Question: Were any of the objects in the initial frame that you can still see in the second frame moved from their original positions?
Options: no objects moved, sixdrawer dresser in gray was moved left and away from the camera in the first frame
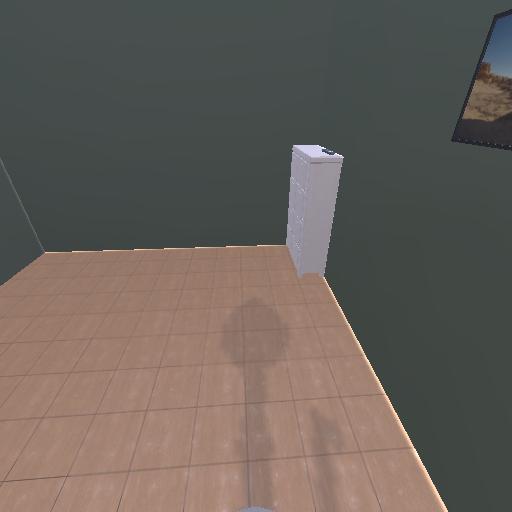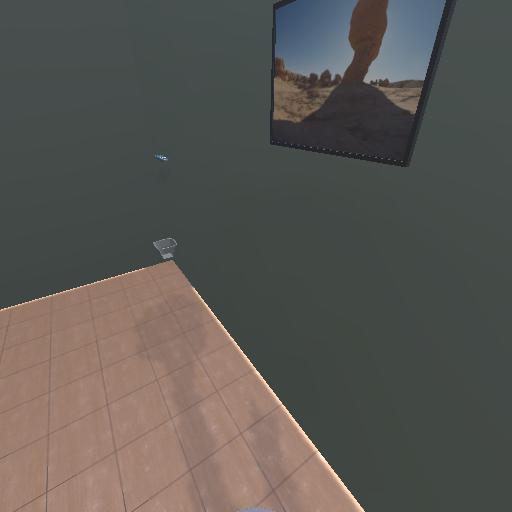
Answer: no objects moved